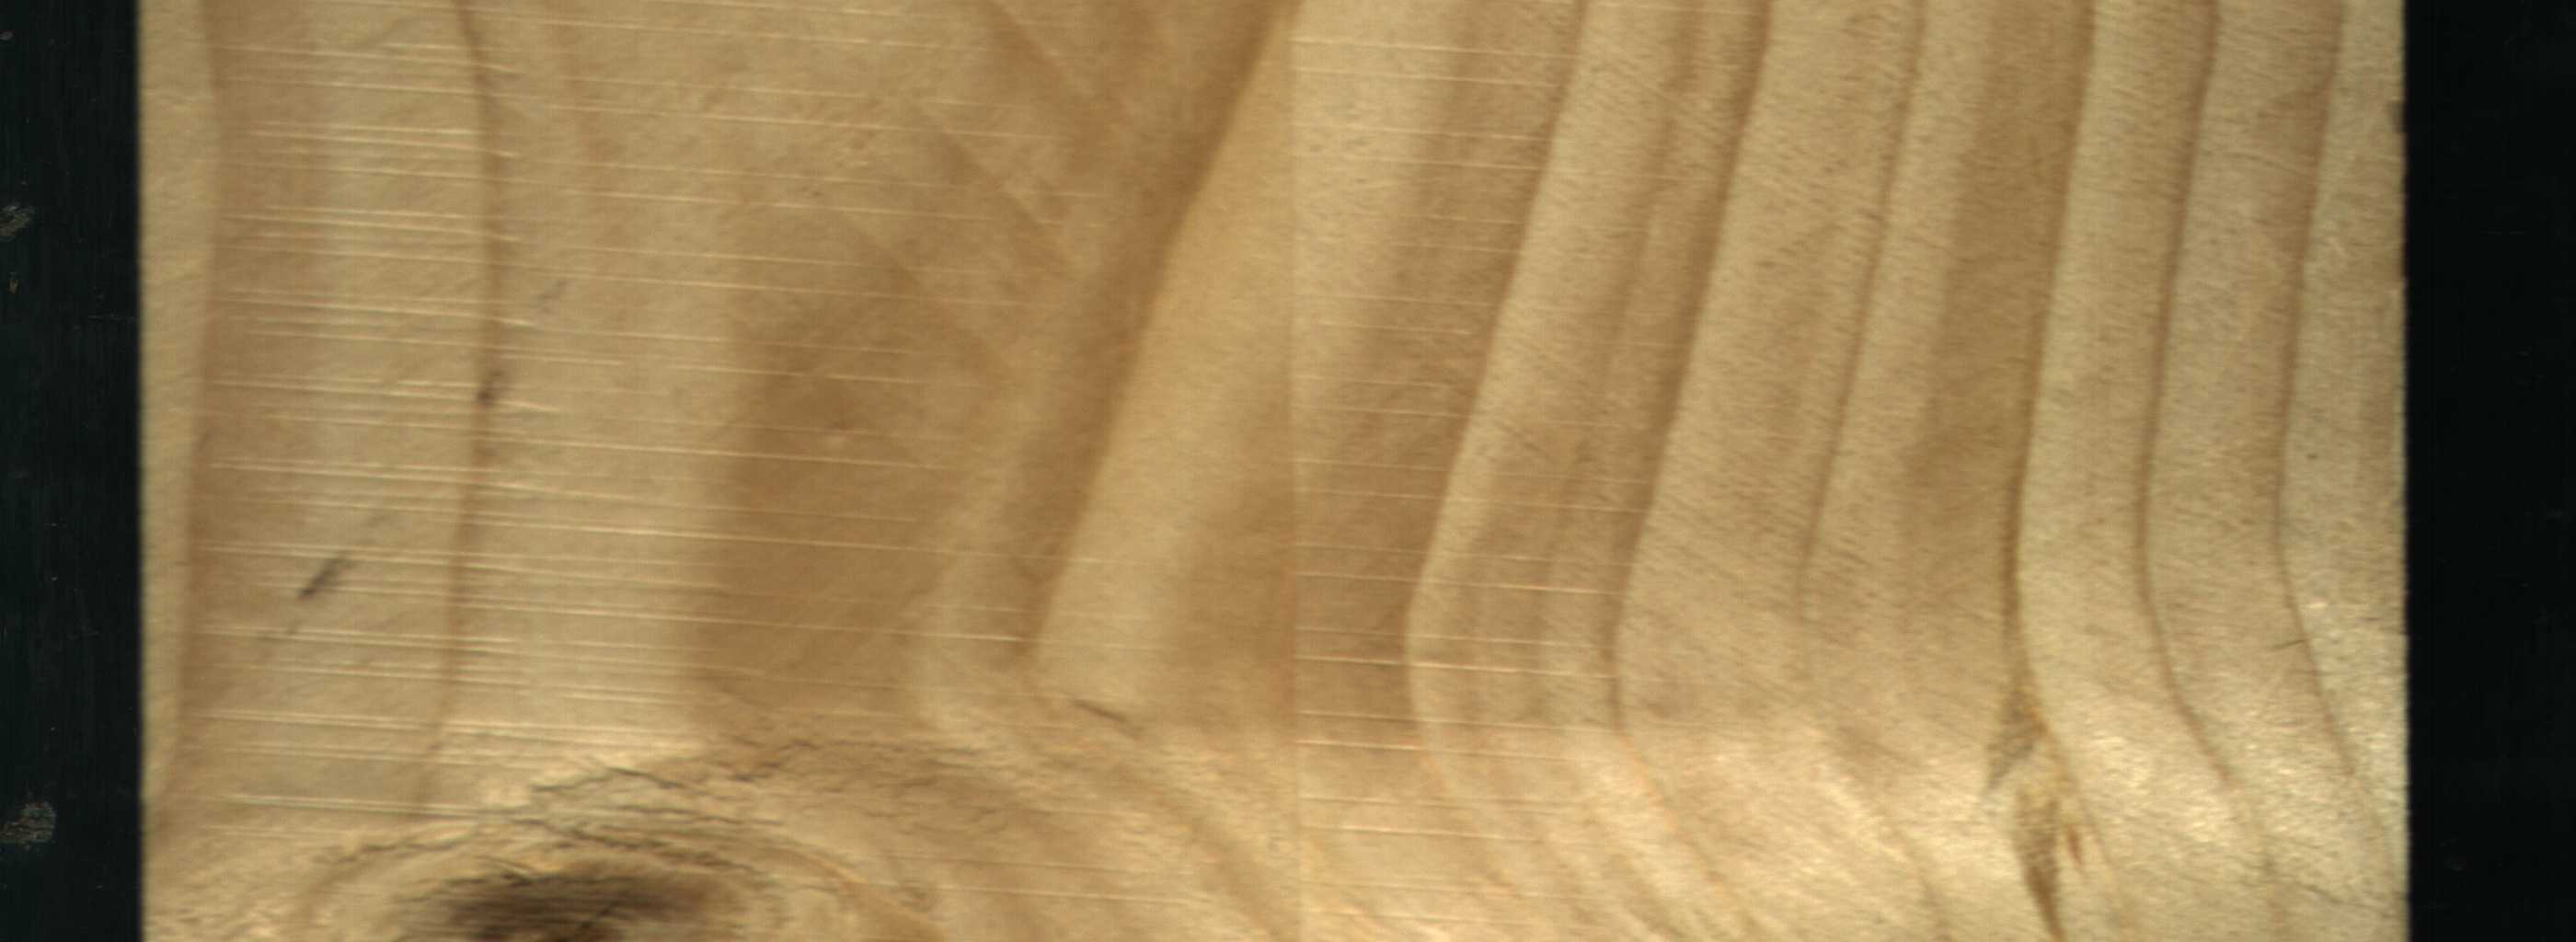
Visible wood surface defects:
Dead_Knot
Live_Knot